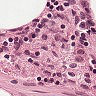
Metastatic tissue present: no